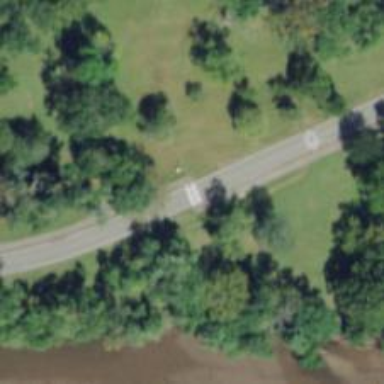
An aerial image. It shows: Crossing on cycleway.